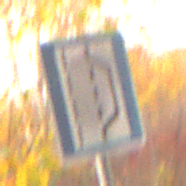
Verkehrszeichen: NothalteUndPannenbucht
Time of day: SunriseSunset
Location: Roofed (Suburban)
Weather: Clear
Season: NotSpecified
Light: Natural